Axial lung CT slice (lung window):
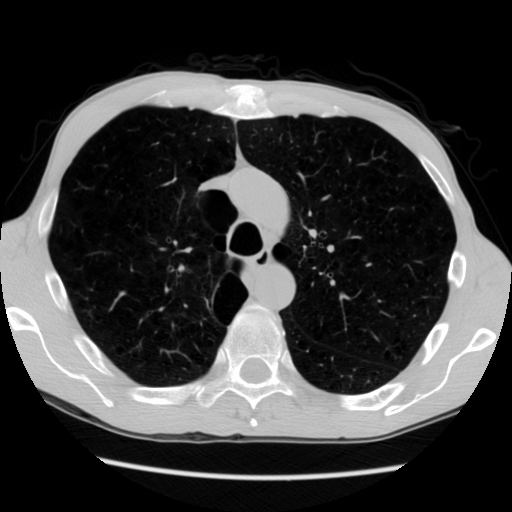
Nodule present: no